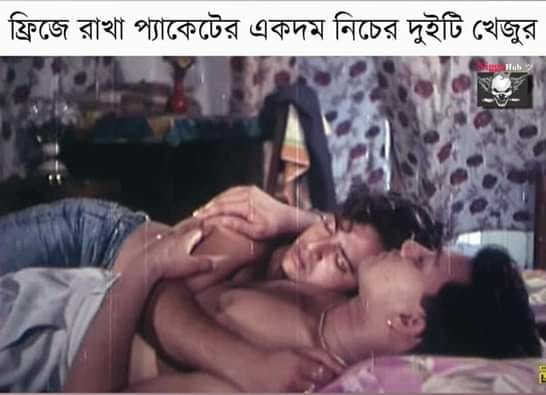
Caption: ফ্রিজে রাখা প্যাকেটের একদম নিচের দুইটি খেজুর
Label: hate